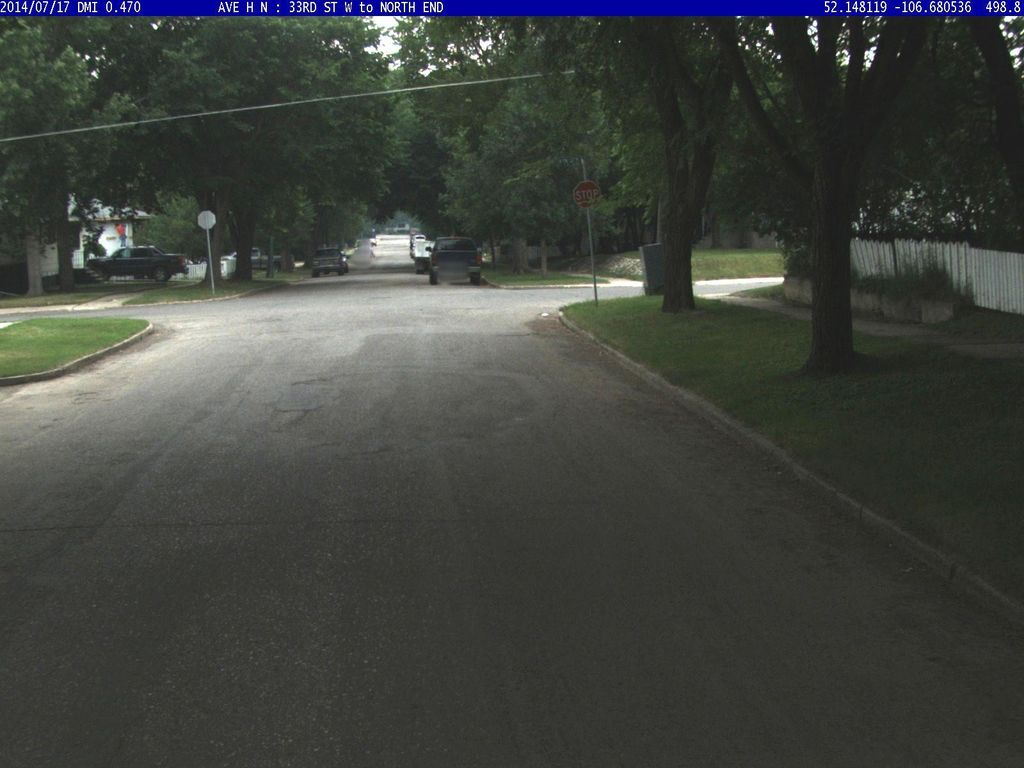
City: saskatoon